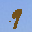
Label: 9